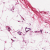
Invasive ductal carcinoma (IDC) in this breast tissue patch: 0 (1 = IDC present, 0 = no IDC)